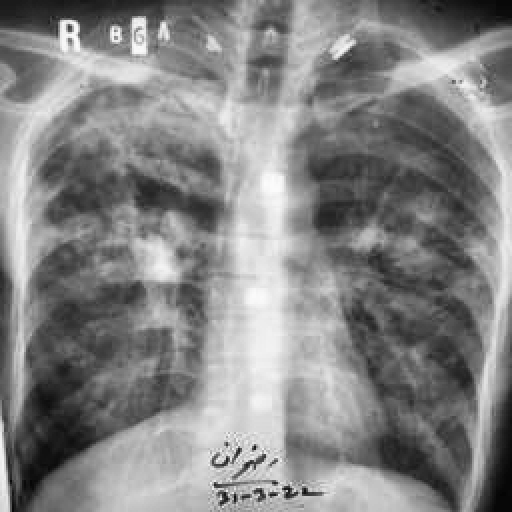
Finding: TUBERCULOSIS